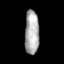
Tissue: skin
Cell type: Epithelial cells
Senescence score: 0.6963
Nuclear area (px): 617
Mean DAPI intensity: 172.089